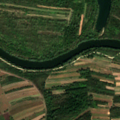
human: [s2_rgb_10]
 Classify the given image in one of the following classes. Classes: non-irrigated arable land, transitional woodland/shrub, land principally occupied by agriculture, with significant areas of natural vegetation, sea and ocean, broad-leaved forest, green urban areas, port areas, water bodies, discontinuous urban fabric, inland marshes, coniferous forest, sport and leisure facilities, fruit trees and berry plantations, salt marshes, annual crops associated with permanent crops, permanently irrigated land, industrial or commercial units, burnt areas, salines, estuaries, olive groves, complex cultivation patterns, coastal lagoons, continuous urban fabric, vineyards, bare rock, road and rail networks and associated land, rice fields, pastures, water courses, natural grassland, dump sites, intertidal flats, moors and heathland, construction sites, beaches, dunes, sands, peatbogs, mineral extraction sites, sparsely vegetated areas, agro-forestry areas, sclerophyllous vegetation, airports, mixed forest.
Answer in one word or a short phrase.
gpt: non-irrigated arable land, land principally occupied by agriculture, with significant areas of natural vegetation, broad-leaved forest, transitional woodland/shrub, water courses